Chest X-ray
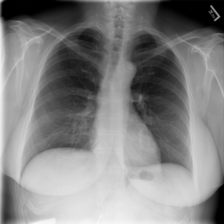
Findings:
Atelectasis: negative
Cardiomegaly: negative
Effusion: negative
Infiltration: negative
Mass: negative
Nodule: negative
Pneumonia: negative
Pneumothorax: negative
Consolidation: negative
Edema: negative
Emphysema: negative
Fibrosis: negative
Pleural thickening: negative
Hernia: negative